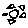
Label: sun